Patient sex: M
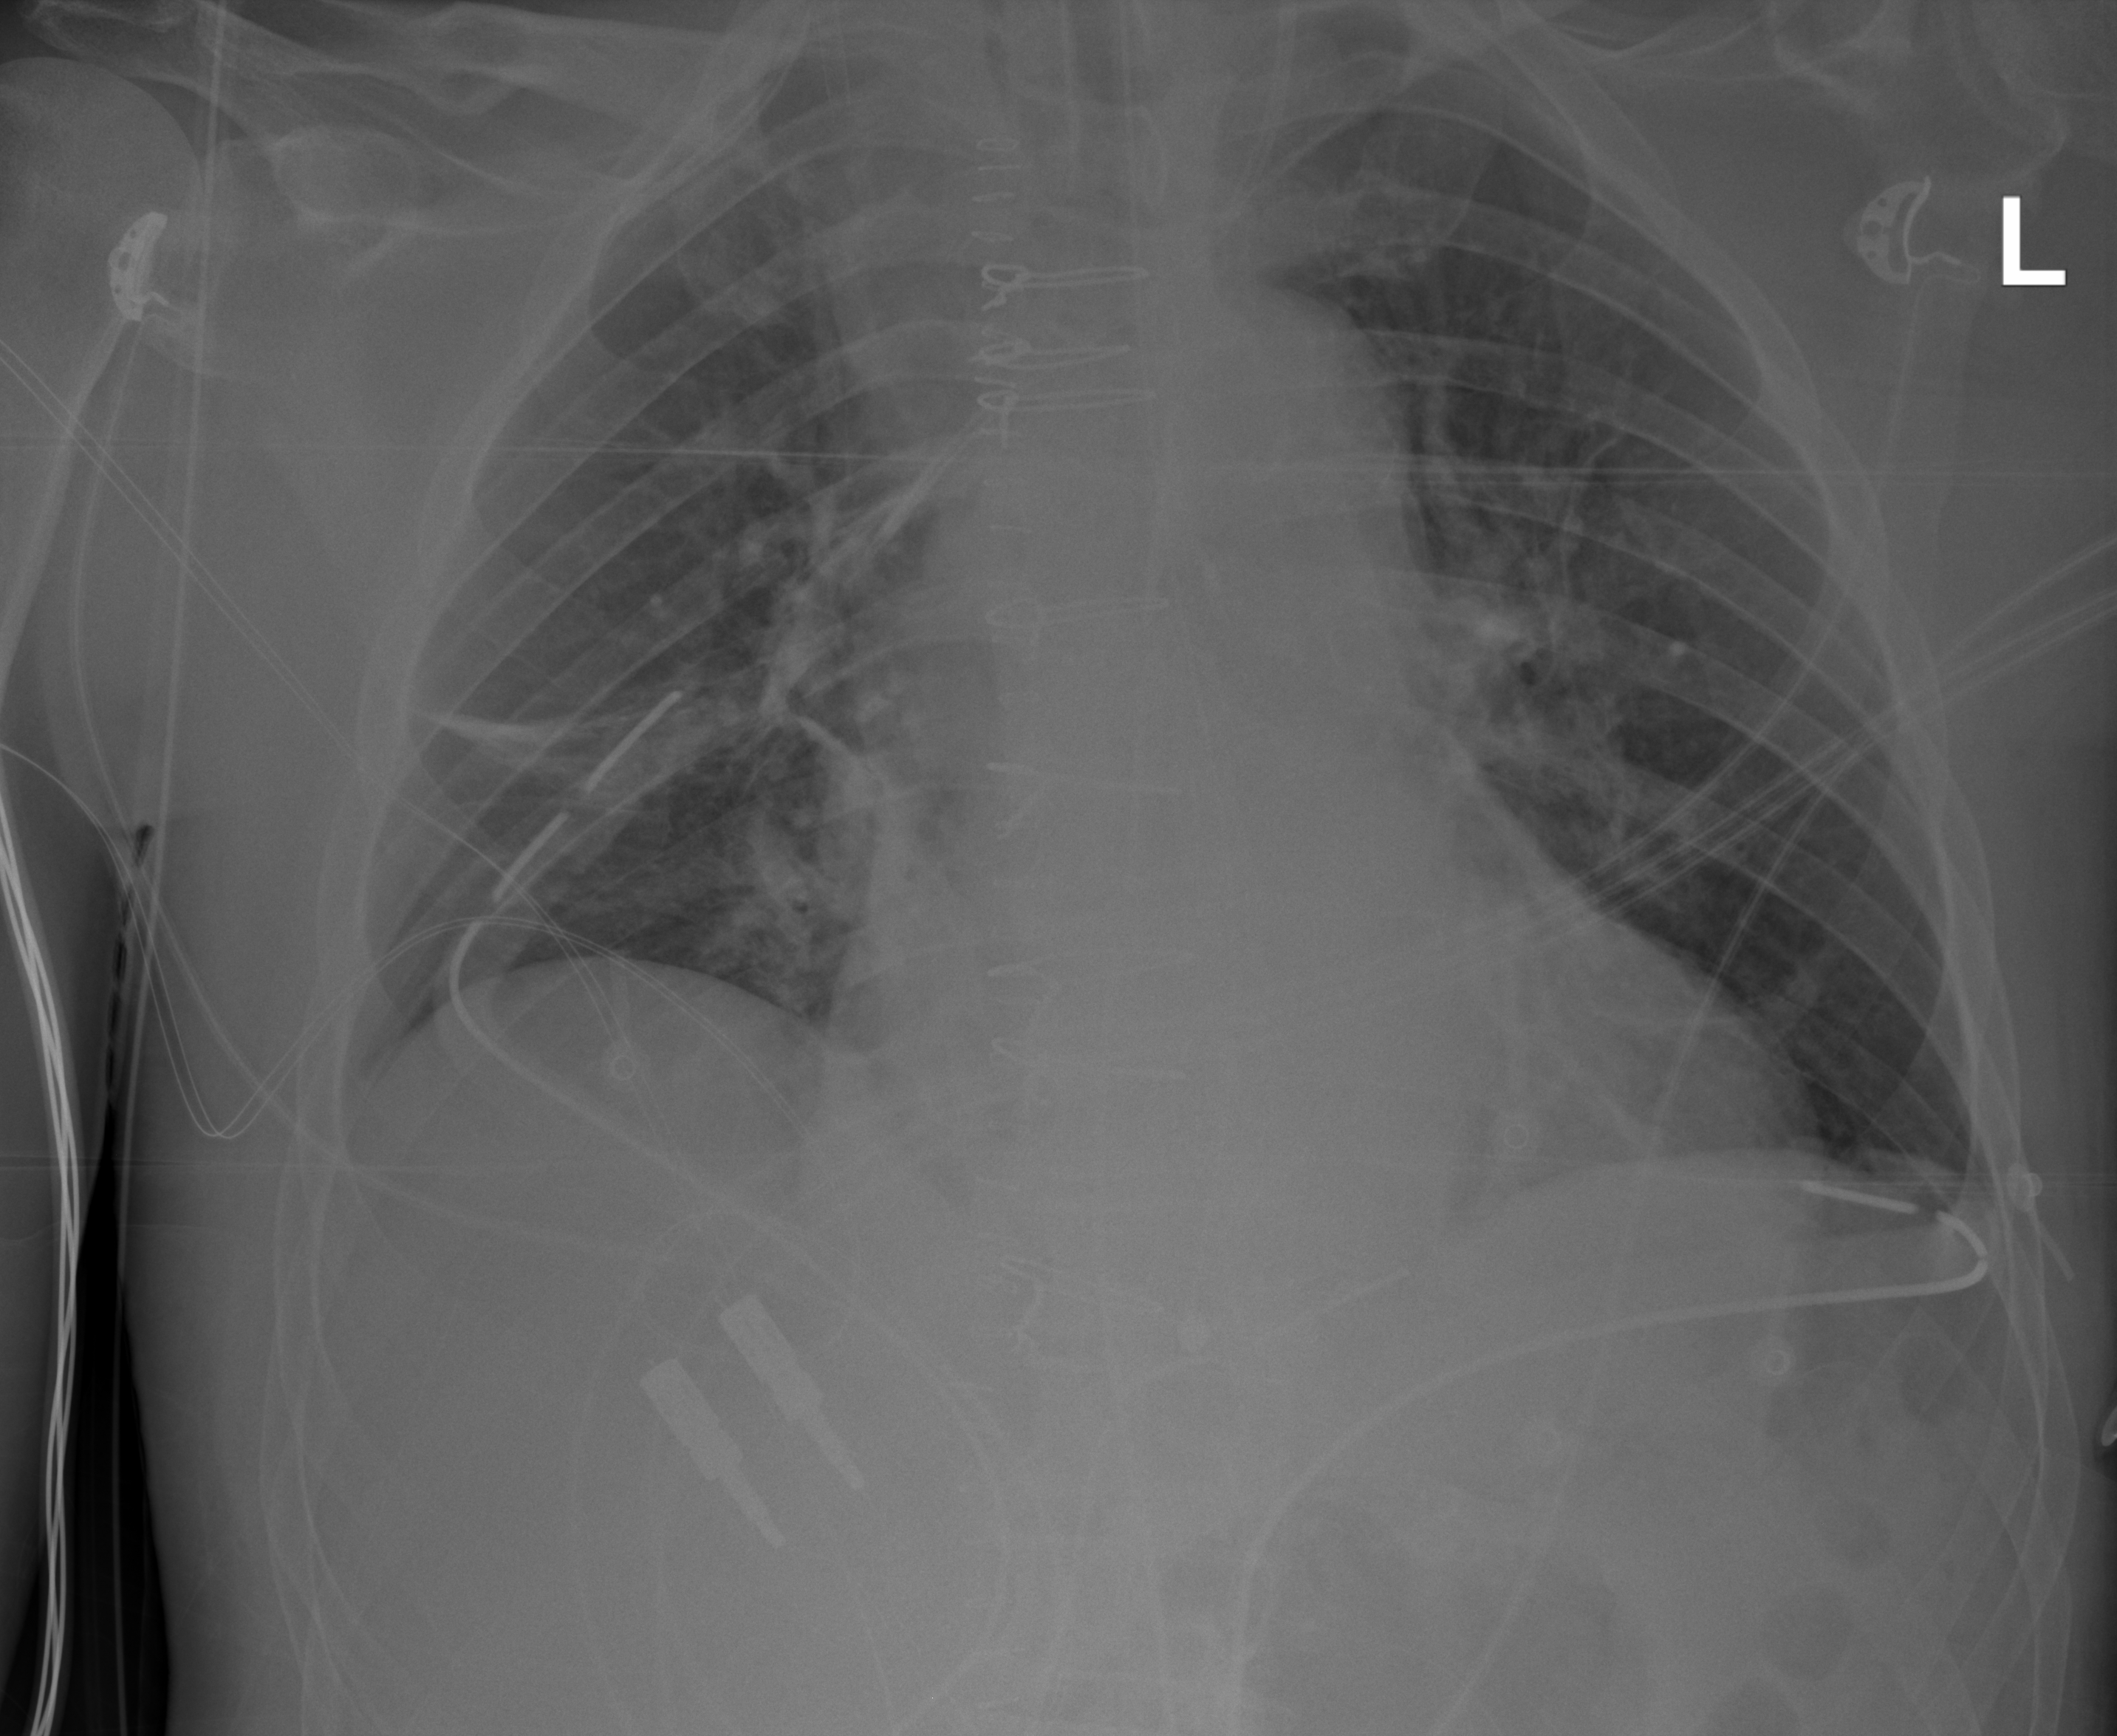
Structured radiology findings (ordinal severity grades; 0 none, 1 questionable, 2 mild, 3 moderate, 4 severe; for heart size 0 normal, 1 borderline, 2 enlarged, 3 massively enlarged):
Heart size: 2
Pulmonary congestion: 0
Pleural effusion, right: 0
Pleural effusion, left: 0
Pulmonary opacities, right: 0
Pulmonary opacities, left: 0
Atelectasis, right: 2
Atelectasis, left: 2